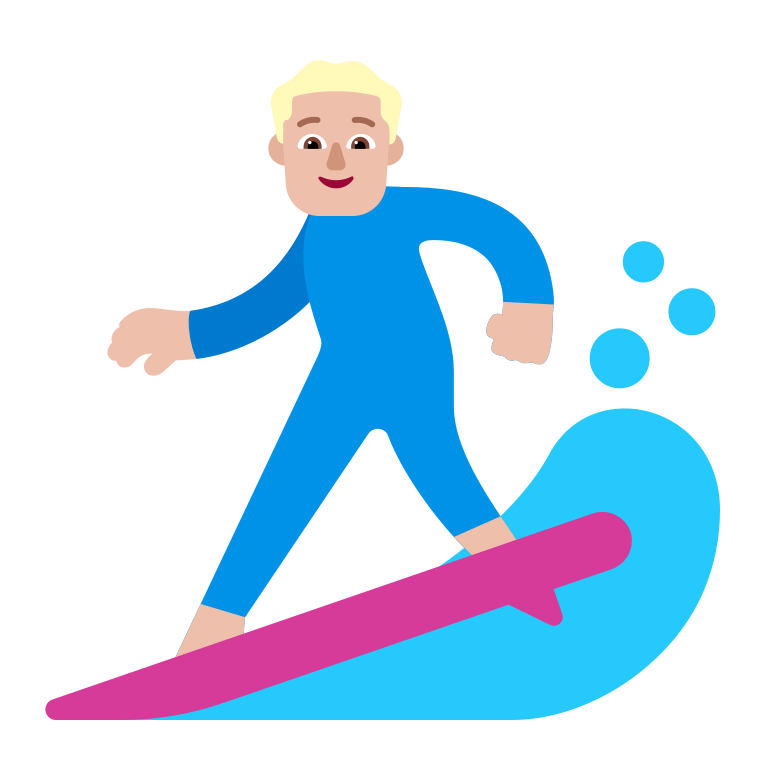
man surfing flat  light